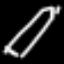
Label: pencil